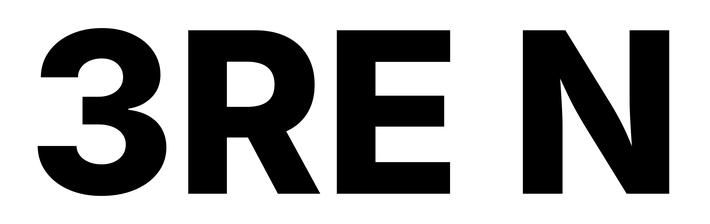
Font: Inter_ExtraBold